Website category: auto
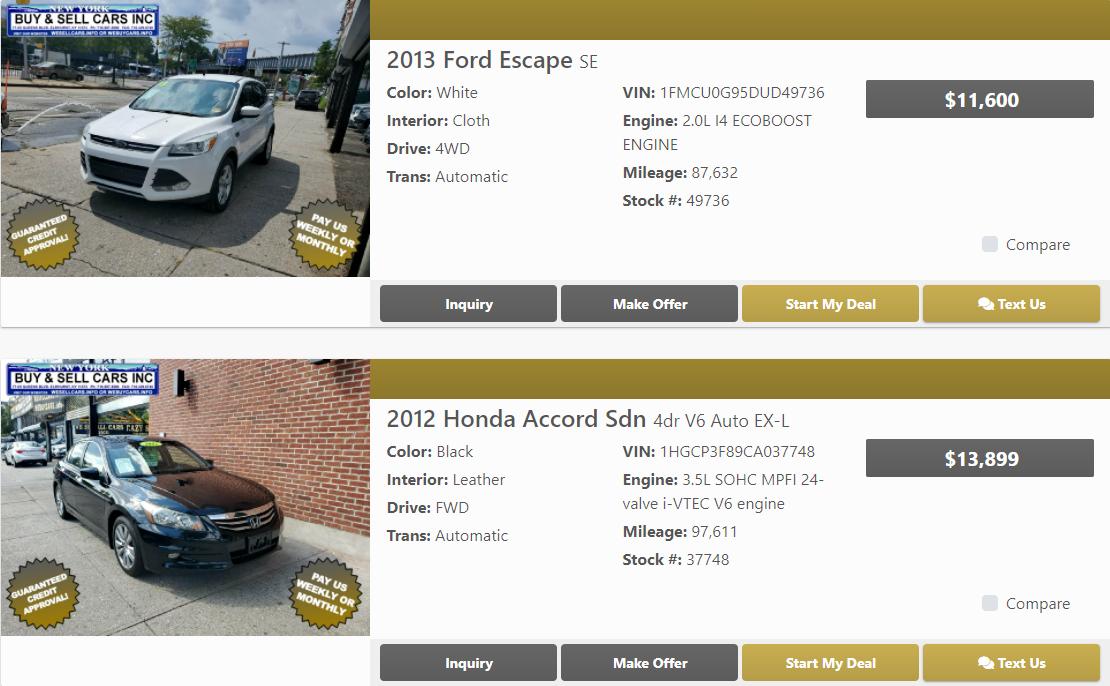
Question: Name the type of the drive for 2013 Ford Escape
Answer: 4WD

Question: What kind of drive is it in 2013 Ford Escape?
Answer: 4WD

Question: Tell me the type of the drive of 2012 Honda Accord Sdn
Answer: FWD

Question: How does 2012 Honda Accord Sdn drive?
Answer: FWD

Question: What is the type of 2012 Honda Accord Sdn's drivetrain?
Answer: FWD

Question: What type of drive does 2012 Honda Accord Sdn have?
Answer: FWD

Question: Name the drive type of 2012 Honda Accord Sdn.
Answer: FWD

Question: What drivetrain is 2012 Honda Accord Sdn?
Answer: FWD

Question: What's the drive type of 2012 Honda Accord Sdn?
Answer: FWD

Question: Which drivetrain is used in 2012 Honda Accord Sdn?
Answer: FWD

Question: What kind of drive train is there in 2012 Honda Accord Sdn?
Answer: FWD

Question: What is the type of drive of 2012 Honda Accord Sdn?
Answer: FWD

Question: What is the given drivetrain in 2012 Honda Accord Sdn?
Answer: FWD

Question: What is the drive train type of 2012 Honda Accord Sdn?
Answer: FWD

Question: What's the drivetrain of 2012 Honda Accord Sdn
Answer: FWD

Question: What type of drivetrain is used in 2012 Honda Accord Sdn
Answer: FWD

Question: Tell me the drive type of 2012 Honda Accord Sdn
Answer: FWD

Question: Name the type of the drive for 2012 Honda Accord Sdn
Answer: FWD

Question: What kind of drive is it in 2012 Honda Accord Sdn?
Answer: FWD

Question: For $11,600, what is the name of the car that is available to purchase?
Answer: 2013 Ford Escape

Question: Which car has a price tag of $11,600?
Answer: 2013 Ford Escape

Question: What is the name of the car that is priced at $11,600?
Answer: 2013 Ford Escape

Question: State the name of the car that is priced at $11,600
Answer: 2013 Ford Escape

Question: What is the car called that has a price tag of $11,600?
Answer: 2013 Ford Escape

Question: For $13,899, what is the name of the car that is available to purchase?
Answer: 2012 Honda Accord Sdn

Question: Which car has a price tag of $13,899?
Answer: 2012 Honda Accord Sdn

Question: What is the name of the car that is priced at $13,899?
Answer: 2012 Honda Accord Sdn

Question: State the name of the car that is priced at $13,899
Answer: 2012 Honda Accord Sdn

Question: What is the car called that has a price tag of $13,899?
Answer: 2012 Honda Accord Sdn

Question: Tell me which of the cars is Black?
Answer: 2012 Honda Accord Sdn

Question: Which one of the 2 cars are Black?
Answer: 2012 Honda Accord Sdn

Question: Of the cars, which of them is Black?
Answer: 2012 Honda Accord Sdn

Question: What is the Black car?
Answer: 2012 Honda Accord Sdn

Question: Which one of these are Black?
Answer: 2012 Honda Accord Sdn

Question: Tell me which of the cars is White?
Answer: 2013 Ford Escape

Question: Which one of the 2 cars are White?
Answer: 2013 Ford Escape

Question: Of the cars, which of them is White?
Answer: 2013 Ford Escape

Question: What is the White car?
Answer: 2013 Ford Escape

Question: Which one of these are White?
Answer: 2013 Ford Escape

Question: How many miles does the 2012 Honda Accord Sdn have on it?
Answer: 97,611

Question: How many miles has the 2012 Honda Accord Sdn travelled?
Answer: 97,611

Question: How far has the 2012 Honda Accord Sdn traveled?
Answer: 97,611

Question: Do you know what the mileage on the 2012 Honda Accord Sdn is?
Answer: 97,611

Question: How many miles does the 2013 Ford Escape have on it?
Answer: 87,632

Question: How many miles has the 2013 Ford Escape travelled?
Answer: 87,632

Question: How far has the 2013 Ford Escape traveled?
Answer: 87,632

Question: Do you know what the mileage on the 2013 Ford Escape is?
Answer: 87,632